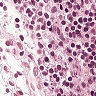
Metastatic tissue present: no